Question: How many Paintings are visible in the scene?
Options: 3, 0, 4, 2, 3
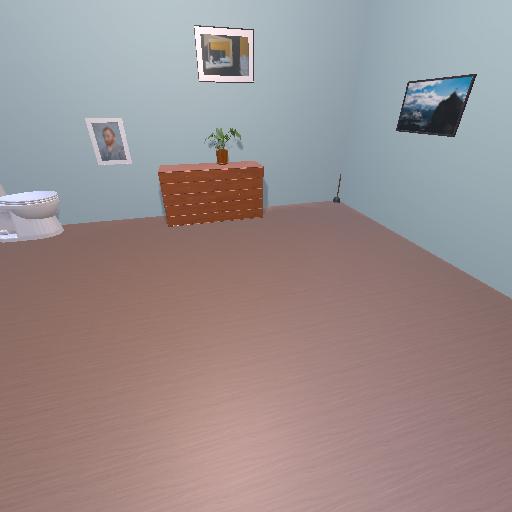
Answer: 3